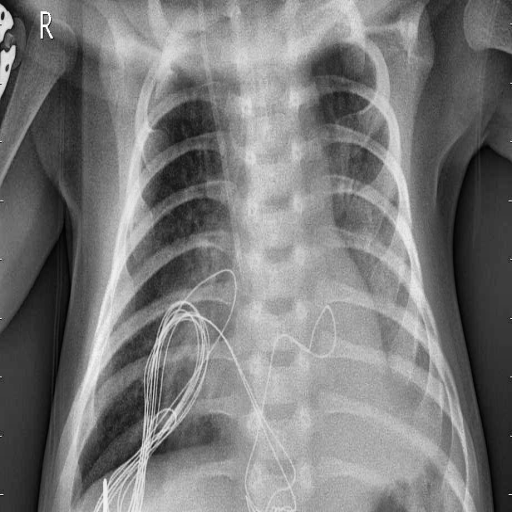
Finding: PNEUMONIA